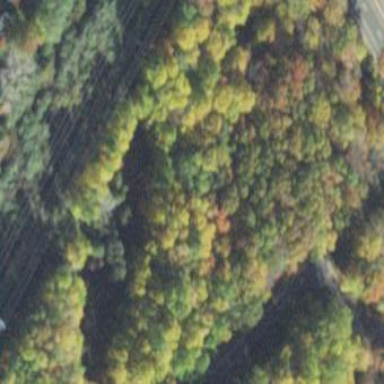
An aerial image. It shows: Mixed woodland with variety of leaf types and cycles.